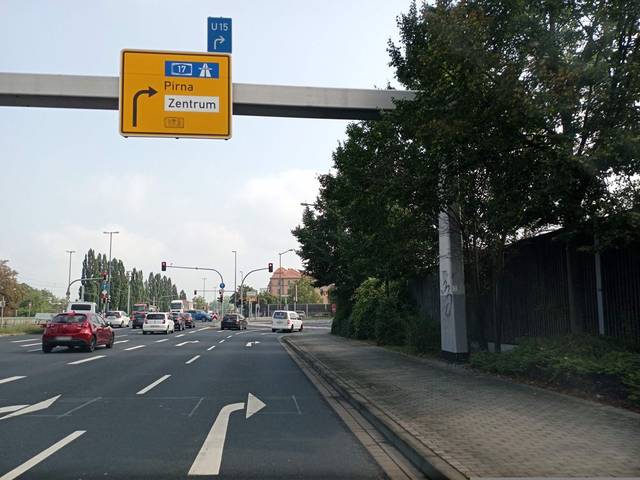
Region: Germany
Coordinates: 51.05, 13.703